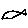
Label: fish